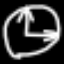
Label: clock